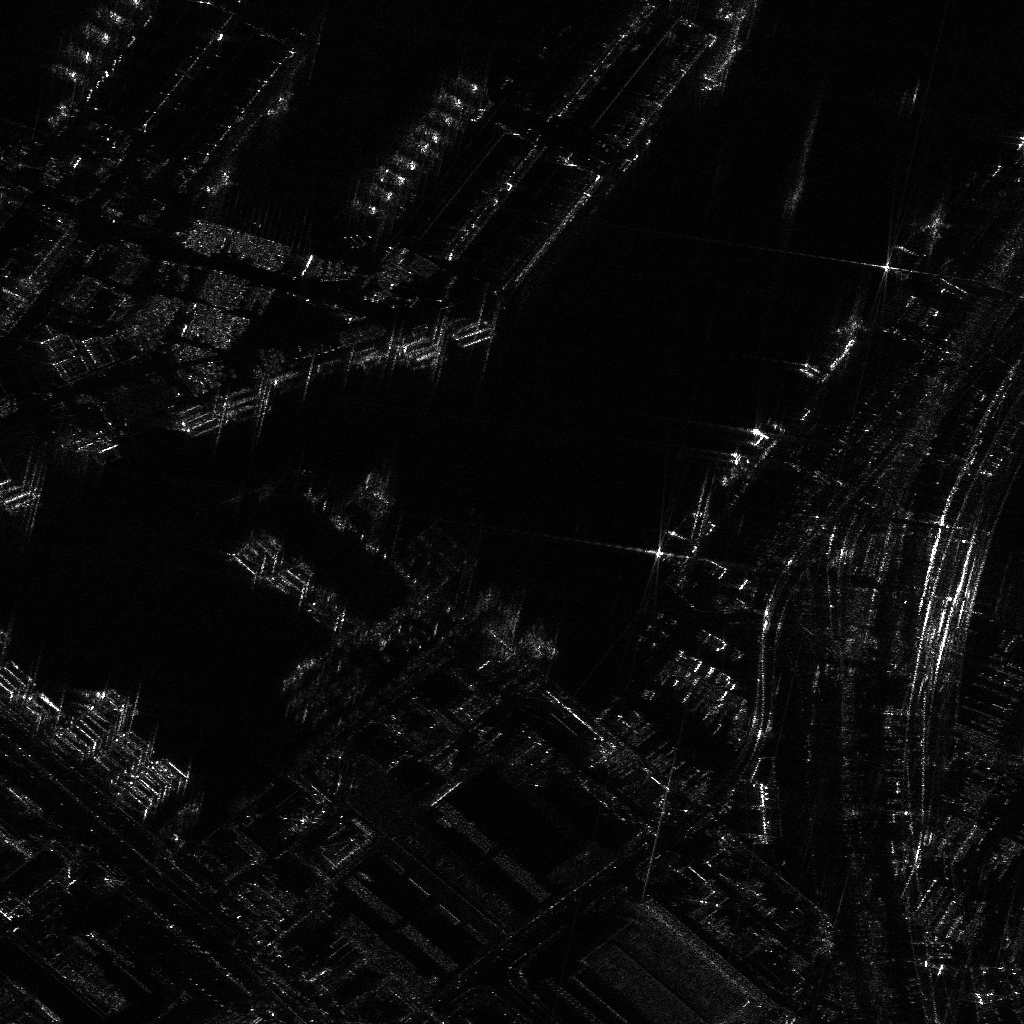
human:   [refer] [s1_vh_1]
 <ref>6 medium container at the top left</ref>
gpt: <box>[[4, 6, 8, 7, 27], [6, 4, 9, 5, 27], [7, 2, 10, 3, 27], [9, 0, 12, 2, 27], [26, 8, 28, 11, 32], [20, 15, 22, 19, 32]]</box>

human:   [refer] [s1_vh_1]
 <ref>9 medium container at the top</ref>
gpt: <box>[[44, 7, 47, 8, 30], [42, 9, 45, 10, 30], [41, 11, 44, 12, 29], [40, 12, 43, 13, 29], [39, 13, 42, 14, 29], [38, 14, 40, 16, 29], [36, 16, 39, 17, 29], [35, 17, 38, 19, 29], [34, 19, 37, 20, 29]]</box>

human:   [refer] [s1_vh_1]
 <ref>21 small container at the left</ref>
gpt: <box>[[27, 35, 27, 38, 67], [22, 37, 23, 40, 67], [8, 41, 9, 44, 69], [18, 38, 19, 42, 67], [18, 39, 19, 42, 67], [19, 39, 20, 43, 67], [9, 41, 10, 44, 68], [22, 54, 26, 54, 39], [21, 54, 25, 55, 39], [23, 53, 26, 54, 39], [24, 53, 27, 53, 39], [22, 38, 23, 41, 67], [27, 55, 30, 56, 39], [26, 56, 29, 57, 39], [25, 56, 28, 57, 40], [0, 65, 3, 65, 39], [0, 65, 3, 66, 39], [2, 68, 6, 68, 39], [7, 69, 11, 69, 39], [1, 46, 2, 50, 67], [0, 46, 1, 49, 67]]</box>

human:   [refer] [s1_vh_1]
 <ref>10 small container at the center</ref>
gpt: <box>[[45, 30, 46, 33, 67], [46, 31, 46, 34, 67], [45, 30, 46, 34, 67], [41, 33, 42, 37, 67], [39, 31, 40, 35, 67], [40, 32, 41, 35, 67], [40, 32, 41, 36, 67], [35, 33, 36, 36, 67], [31, 33, 32, 37, 67], [35, 32, 36, 35, 67]]</box>

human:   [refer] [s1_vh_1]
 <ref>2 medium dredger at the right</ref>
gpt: <box>[[79, 29, 82, 38, 39], [71, 39, 74, 49, 39]]</box>

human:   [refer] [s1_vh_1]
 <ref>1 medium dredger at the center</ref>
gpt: <box>[[65, 48, 68, 57, 39]]</box>

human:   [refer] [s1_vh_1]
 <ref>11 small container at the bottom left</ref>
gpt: <box>[[7, 69, 10, 70, 39], [6, 70, 10, 71, 39], [6, 70, 9, 71, 39], [5, 71, 9, 72, 39], [4, 72, 8, 72, 39], [12, 71, 15, 72, 39], [11, 72, 14, 72, 39], [12, 76, 15, 76, 39], [15, 74, 18, 75, 39], [11, 76, 15, 77, 39], [11, 77, 14, 78, 39]]</box>